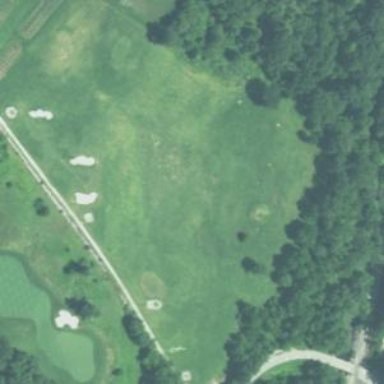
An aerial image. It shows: Grassy area used as driving range for golf.